Platform: macOS
Application: Chrome
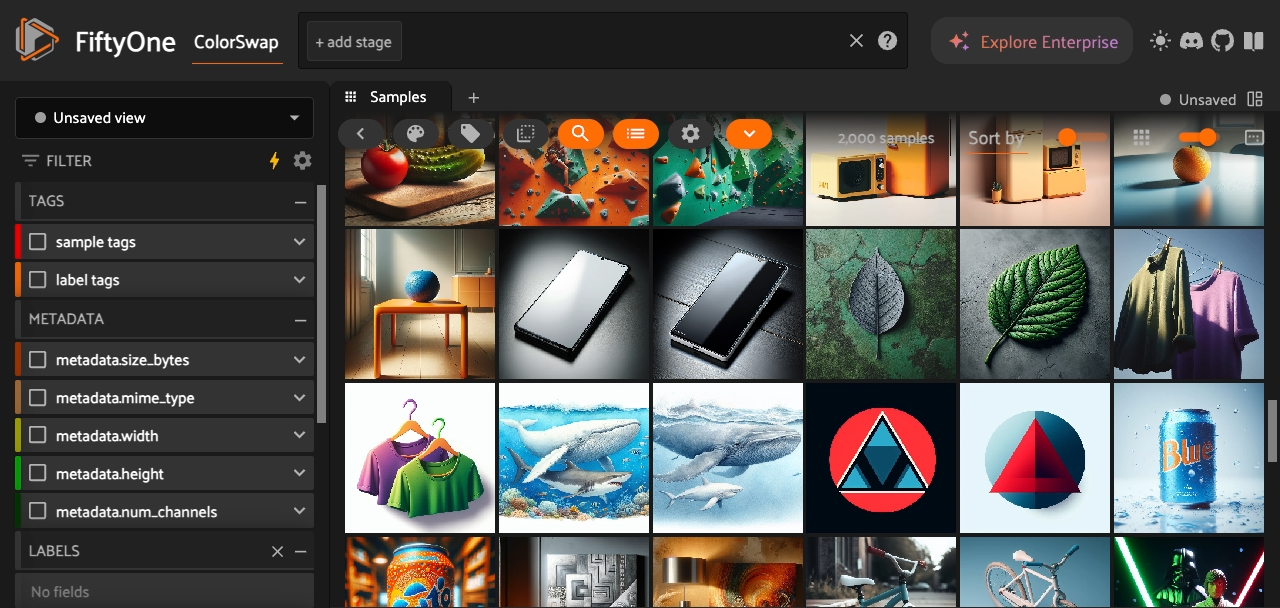
task_description: Locate the samples panel
action_type: hover
element_info: Menu Item
steps_since_start: 1